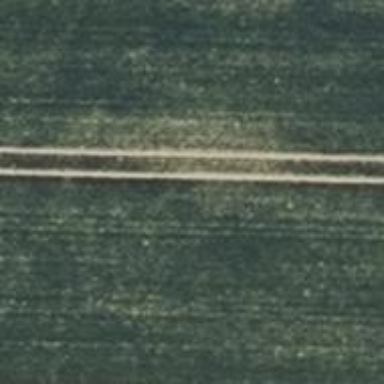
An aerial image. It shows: Minor power line with 3 cables.